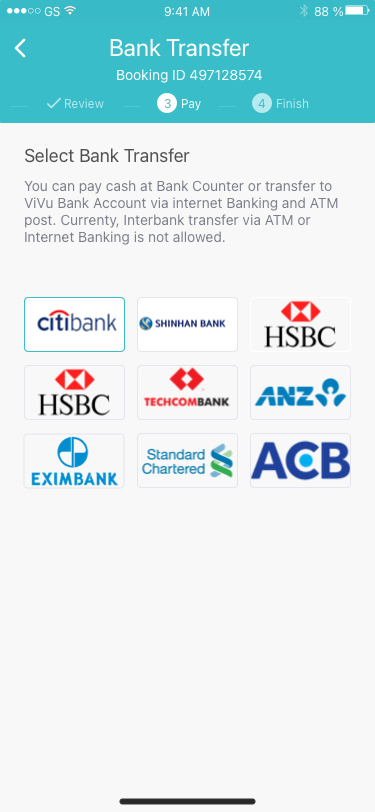
Text in this UI design:
88 %
9:41 AM
GS
Bank Transfer
Booking ID 497128574
Finish
4
Review
Pay
3
You can pay cash at Bank Counter or transfer to
ViVu Bank Account via internet Banking and ATM
post. Currenty, Interbank transfer via ATM or
Internet Banking is not allowed.
Select Bank Transfer